Interaction volume radius: 10 \u00c5
Interaction volume height: 10 \u00c5
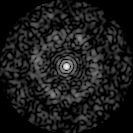
Disorder parameter: 0.7976